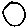
Label: circle